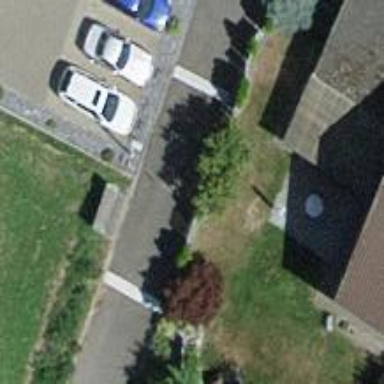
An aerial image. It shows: Asphalt path with no sidewalk.